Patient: sex M, age 45
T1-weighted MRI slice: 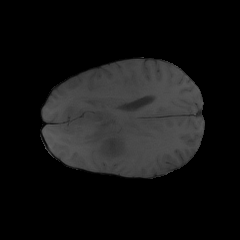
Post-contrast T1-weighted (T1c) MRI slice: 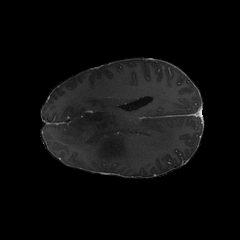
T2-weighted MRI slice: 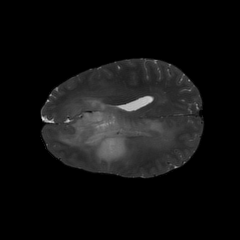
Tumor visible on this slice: yes
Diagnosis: Astrocytoma, IDH-mutant
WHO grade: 3